Interaction volume radius: 5 \u00c5
Interaction volume height: 25 \u00c5
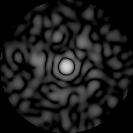
Disorder parameter: 0.7908